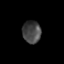
Tissue: skin
Cell type: Epithelial cells
Senescence score: 0.2844
Nuclear area (px): 405
Mean DAPI intensity: 68.543